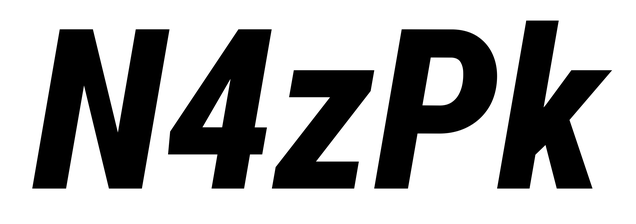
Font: Roboto-Italic_Condensed_ExtraBold_Italic